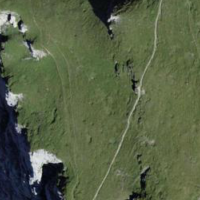
EUNIS habitat code: 48
Species observed at this site:
Arnica montana